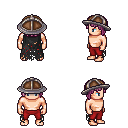
a pixel art fantasy rpg character, male body template, human, light skin, black tattered cape, red pants, pink pageboy hairstyle, chain helm, four views (front, back, left, right), 2x2 character sprite sheet, small pixel art, hard edges, no anti-aliasing